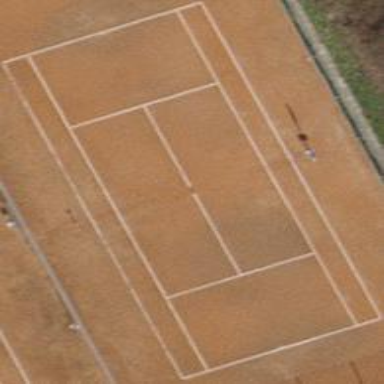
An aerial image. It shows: Tennis pitch with clay surface for leisure sports.